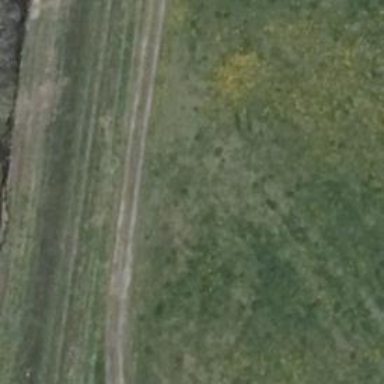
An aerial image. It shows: Track with grade 3 surface.